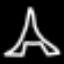
Label: The Eiffel Tower